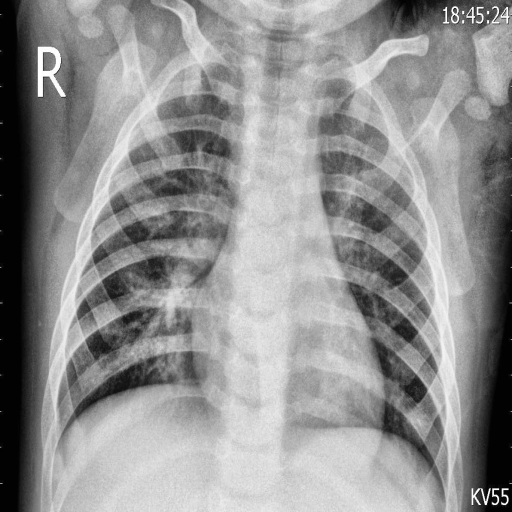
Finding: PNEUMONIA